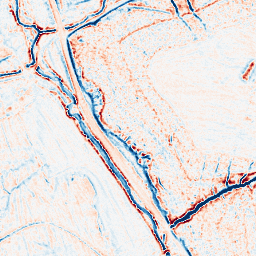
Category: edge_preserving
Decomposition family: bilateral
Decomposition parameters: d: 9
sigma_color: 150
sigma_space: 50
Upsampling method: sinc_hamming
Upsampling parameters: scale: 8
kernel_size: 16
Upsampling scale: 8